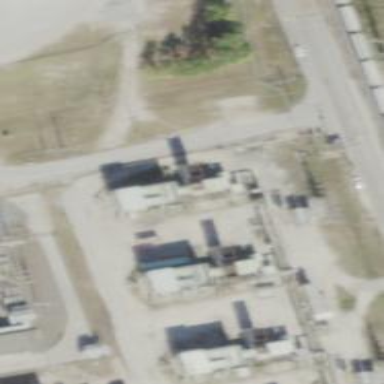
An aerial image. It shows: Gas turbine power generator.